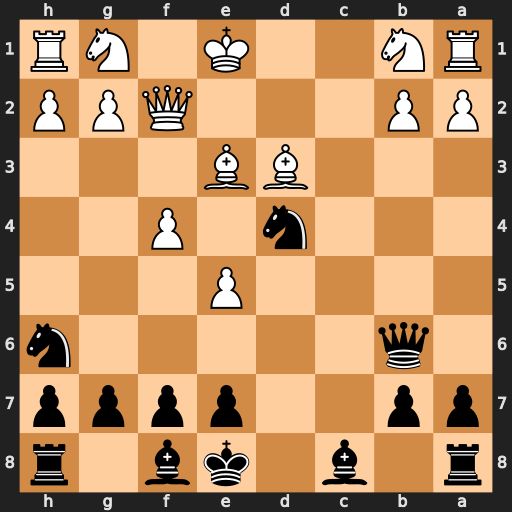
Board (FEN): r1b1kb1r/pp2pppp/1q5n/4P3/3n1P2/3BB3/PP3QPP/RN2K1NR
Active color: b
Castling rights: KQkq
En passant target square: -
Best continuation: Ng4 Bxd4 Nxf2 Bxb6 Nxd3+